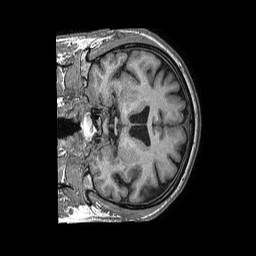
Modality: T1w
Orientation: coronal
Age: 63
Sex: male
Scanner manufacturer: philips
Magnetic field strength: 1.5 T
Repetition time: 0.007507 s
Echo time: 0.00342 s